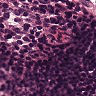
Metastatic tissue present: no